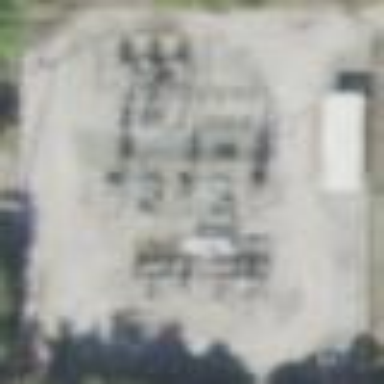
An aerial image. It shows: Outdoor distribution power substation.